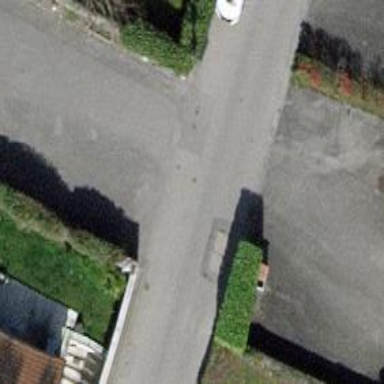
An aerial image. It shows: Residential road.